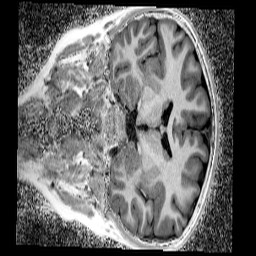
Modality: UNIT1_denoised
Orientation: coronal
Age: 11
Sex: male
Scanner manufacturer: siemens
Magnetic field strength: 3 T
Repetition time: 4 s
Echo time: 0.00299 s